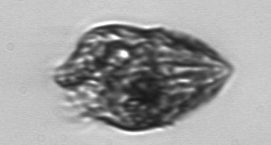
Label: Strombidium_morphotype1